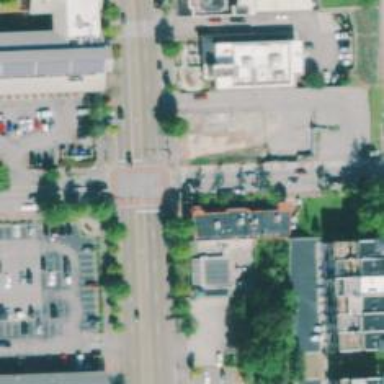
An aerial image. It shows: Marked road crossing.